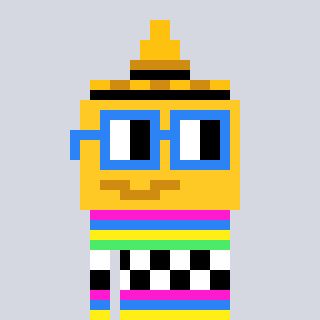
a pixel art character with square blue glasses, a mustard-shaped head and a rust-colored body on a cool background